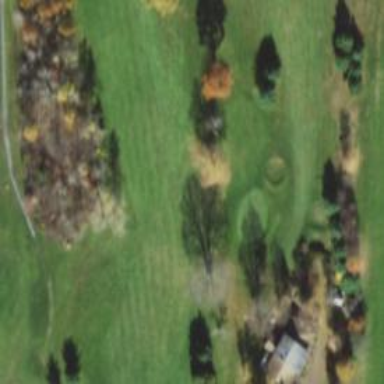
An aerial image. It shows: View of golf hole.